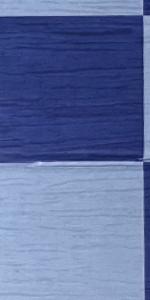
Label: Empty